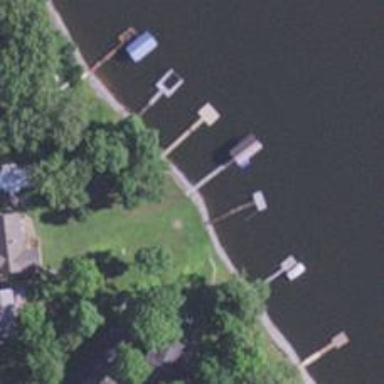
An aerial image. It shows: Man-made pier.